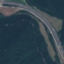
Land use / land cover: Highway